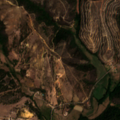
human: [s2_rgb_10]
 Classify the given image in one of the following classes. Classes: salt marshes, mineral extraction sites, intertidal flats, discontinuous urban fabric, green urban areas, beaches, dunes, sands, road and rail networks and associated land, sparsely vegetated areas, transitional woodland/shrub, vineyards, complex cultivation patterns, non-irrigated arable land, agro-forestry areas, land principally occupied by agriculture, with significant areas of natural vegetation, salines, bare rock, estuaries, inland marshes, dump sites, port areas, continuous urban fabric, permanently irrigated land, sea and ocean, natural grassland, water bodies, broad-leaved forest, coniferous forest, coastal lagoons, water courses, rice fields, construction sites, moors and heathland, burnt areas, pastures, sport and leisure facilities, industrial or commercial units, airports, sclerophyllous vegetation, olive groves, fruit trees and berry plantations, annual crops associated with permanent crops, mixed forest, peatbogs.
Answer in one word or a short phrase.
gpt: permanently irrigated land, pastures, land principally occupied by agriculture, with significant areas of natural vegetation, broad-leaved forest, transitional woodland/shrub